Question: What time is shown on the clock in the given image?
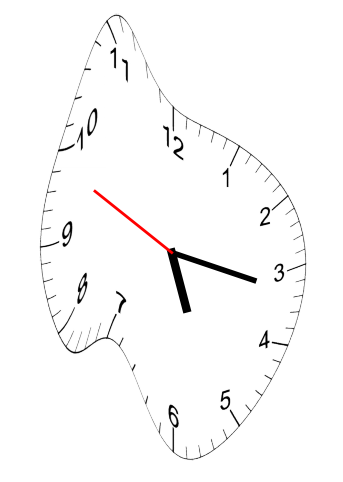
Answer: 05:16:49